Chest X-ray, AP view. Patient: 56 years old, sex F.
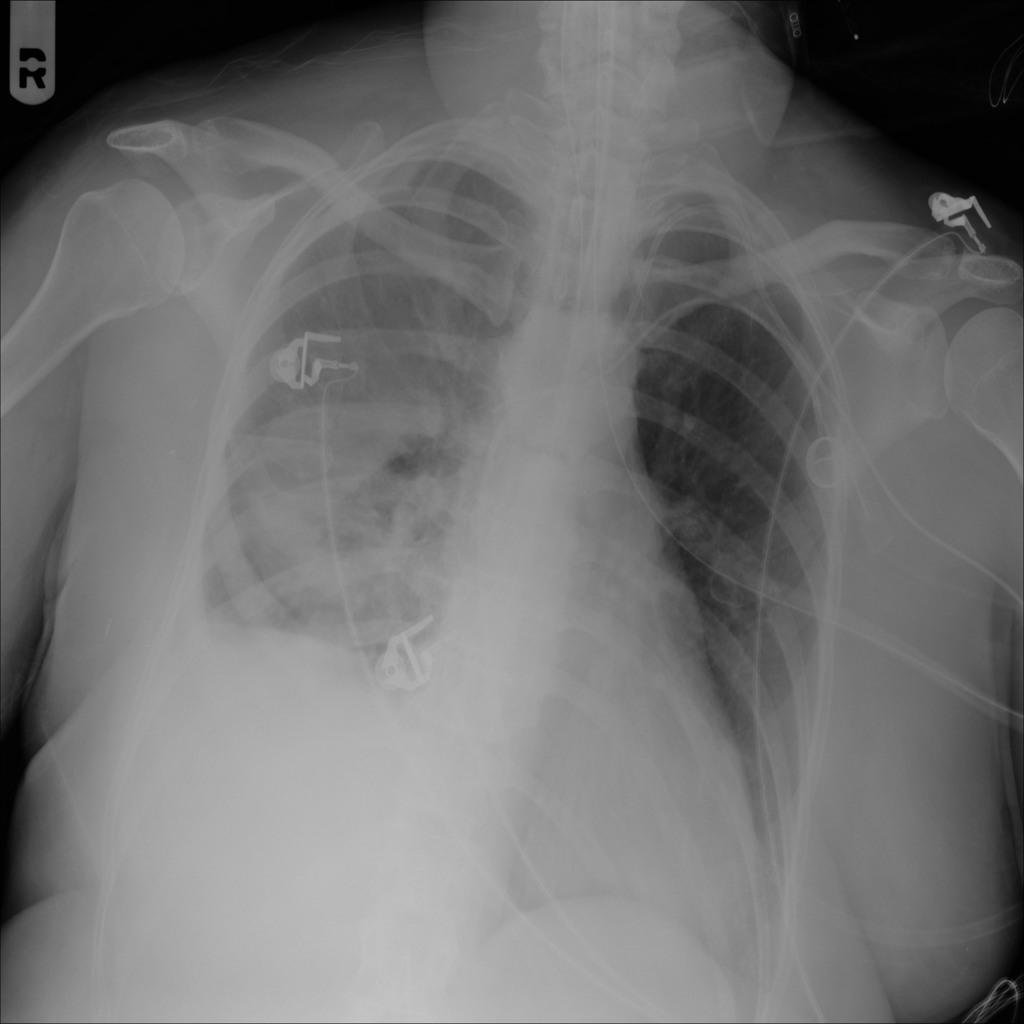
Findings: No Finding